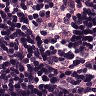
Metastatic tissue present: no